Question: I am facing a CSS issue in IE 10 (Document Mode : IE 7 Standard). I am getting multiple border in my dropdown list while setting background color. As shown in screen shot :

Extra border is coming on top and left. I have already tried border:none, border:0, outline:none, outline:0, border:transparent etc. but none of them works for me.
: I am facing this issue only when I am adding background-color to dropdown list.
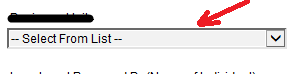
Answer: OK, I got the solution for removing border. According to this <URL> add span as a wrapper and after some CSS manipulation things are working fine for me.
Here what I did in my code :
'''
span.dropdown {
float: left;
overflow: hidden;
border: 1px solid #ccc;
height:20px;
}
select {
background: none;
border: none;
color: #575652;
float: left;
outline: none;
text-align: left;
text-decoration: none;
padding:6px 2px 6px 2px!important;
display:block;height:23px;
}
span.dropdown select {
margin: -2px -3px -3px -2px ;
}
'''
and in HTML :
'''
<span class="dropdown">
...
//dropdown code
...
</span>
'''